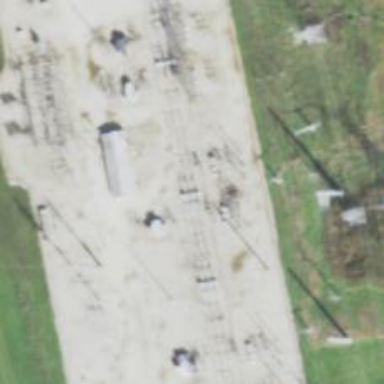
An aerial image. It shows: Switch for power supply.